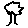
Label: tree